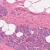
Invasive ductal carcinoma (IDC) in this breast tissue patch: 0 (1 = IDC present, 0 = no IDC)